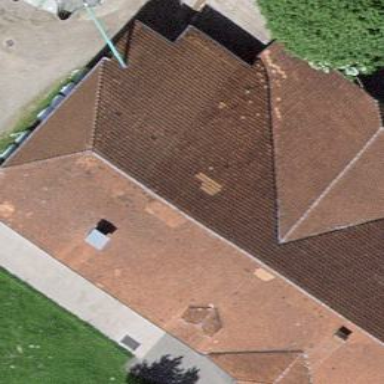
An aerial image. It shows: Farm building.